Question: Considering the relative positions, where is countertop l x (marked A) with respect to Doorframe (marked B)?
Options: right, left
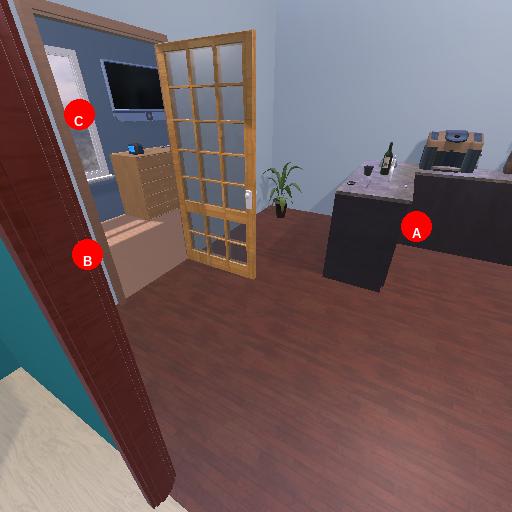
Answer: right